Question: This question look duplicate and ye it is 50% duplicate because there is no good answer I found any where.
let me divide my question in three part.
I have implemented sign up screen with Email, Date of birth, Gender and Zipcode.
This is working very nice. I have also implement share feature in facebook and twitter in iOS 5 and 6 But now I want to implement it with facebook and twitter like
shown in following example screen:

I want to know how can I implement login with facebook in iOS 5. twitter is integrated with ios 5 and 6, Facebook with iOS 6 so that is not big deal (right now I think so). I have already implemented share feature for both twitter and facebook for iOS 5 & 6. so what more I need to do to implement login.
As I said I need Email, Date of birth, Gender and Zipcode at time of signup.
How can I get this information if I use login with facebook and twitter.
What should I do if user have not given or block this information of this social site.
Thanks.......
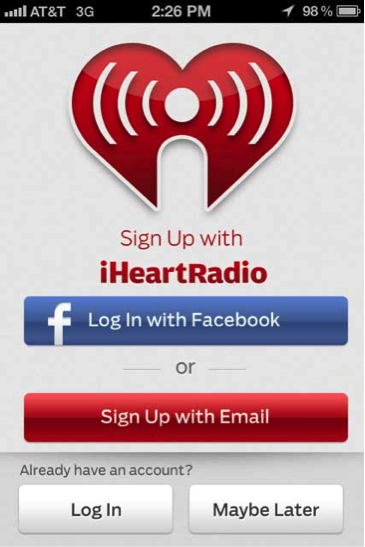
Answer: Here is how I implemented this feature in my app:
1. Download the Facebook SDK for iOS from here
2. In your AppDelegate.h make a property of the Facebook object. #import <UIKit/UIKit.h>
#import "Facebook.h"
@interface OutpearAppDelegate : NSObject <UIApplicationDelegate> {
UIWindow *window;
IBOutlet UINavigationController *navigationController;
}
@property (nonatomic, retain) IBOutlet UINavigationController *navigationController;
@property (nonatomic, retain) IBOutlet UIWindow *window;
@property (nonatomic, retain) Facebook *facebook;
+(DemoAppDelegate*)getAppDelegate;
3. In your AppDelegate.m write this: synthesize facebook;
and in your applicationDidFinishLaunching method write this: // Initialize Facebook with app ID
facebook=[[Facebook alloc]initWithAppId:FB_APP_KEY andDelegate:nil];
//here FB_AP_Key is your Facebook application key
and release facebook in dealloc
4. Where you want to login with Facebook write this function: - (void)loginWithFacbookIdClicked
{
[DemoAppDelegate getAppDelegate].facebook.sessionDelegate=self;
if(isInternetAvailable)
{
if([[DemoAppDelegate getAppDelegate].facebook isSessionValid])
{
//[facebookIntegration getUserFacebookPersonalInfo];
NSLog("User already logined with facebook");
}
else
{
[[DemoAppDelegate getAppDelegate].facebook authorize:[NSArray arrayWithObjects:@"read_stream",
@"publish_stream",
@"email",
@"user_birthday",
@"friends_about_me",
@"friends_activities",
@"friends_likes",
nil]];
}
}
else
{
NSLog("No Internet Connection");
}
}
5. After login, the Facebook SDK delegate methods are automatically called. Do your stuff in delegate methods. - (void)fbDidLogin
{
NSLog("Logged into Facebook");
// Your logic goes here.
}
-(void)fbDidNotLogin:(BOOL)cancelled
{
DLog(@"Login Cancelled");
}
-(void)fbDidExtendToken:(NSString *)accessToken expiresAt:(NSDate *)expiresAt
{
}
-(void)fbSessionInvalidated
{
}
-(void)fbDidLogout
{
}